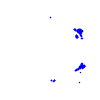
Particle: pion